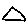
Label: triangle